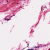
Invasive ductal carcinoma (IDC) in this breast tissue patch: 0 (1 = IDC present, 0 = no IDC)